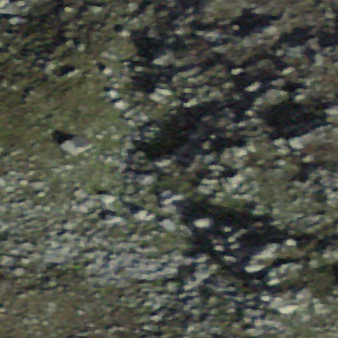
Label: other